高一 · 立体几何学
如图 2-1-19, 三棱柱 $A B C-A_{1} B_{1} C_{1}$ 中, 底面三角形 $A_{1} B_{1} C_{1}$ 是正三角形, $E$ 是 $B C$ 的中点, 则下列叙述正确的是( )

图 2-1-19
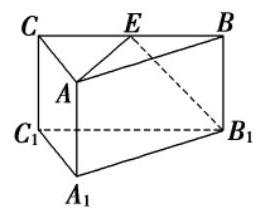
A. $C C_{1}$ 与 $B_{1} E$ 是异面直线
B. $C_{1} C$ 与 $A E$ 共面
C. $A E$ 与 $B_{1} C_{1}$ 是异面直线
D. $A E$ 与 $B_{1} C_{1}$ 所成的角为 $60^{\circ}$
答案: C
解析: 由于 $C C_{1}$ 与 $B_{1} E$ 都在平面 $C_{1} B_{1} B C$ 内, 故 $C_{1} C$ 与 $B_{1} E$ 是共面的, 所以 $\mathrm{A}$ 错误; 由于 $C_{1} C$ 在平面 $C_{1} B_{1} B C$ 内, 而 $A E$ 与平面 $C_{1} B_{1} B C$ 相交于 $E$ 点, 点 $E$ 不在 $C_{1} C$ 上, 故 $C_{1} C$ 与 $A E$ 是异面直线, $B$ 错误;同理 $A E$ 与 $B_{1} C_{1}$ 是异面直线, $C$ 正确; 而 $A E$ 与 $B_{1} C_{1}$ 所成的角就是 $A E$ 与 $B C$ 所成的角, $E$ 为 $B C$ 中点, $\triangle$ $A B C$ 为正三角形，所以 $A E \perp B C, D$ 错误.